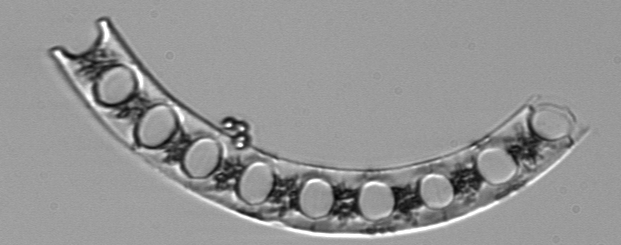
Label: Eucampia